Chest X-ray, AP view. Patient: 62 years old, sex M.
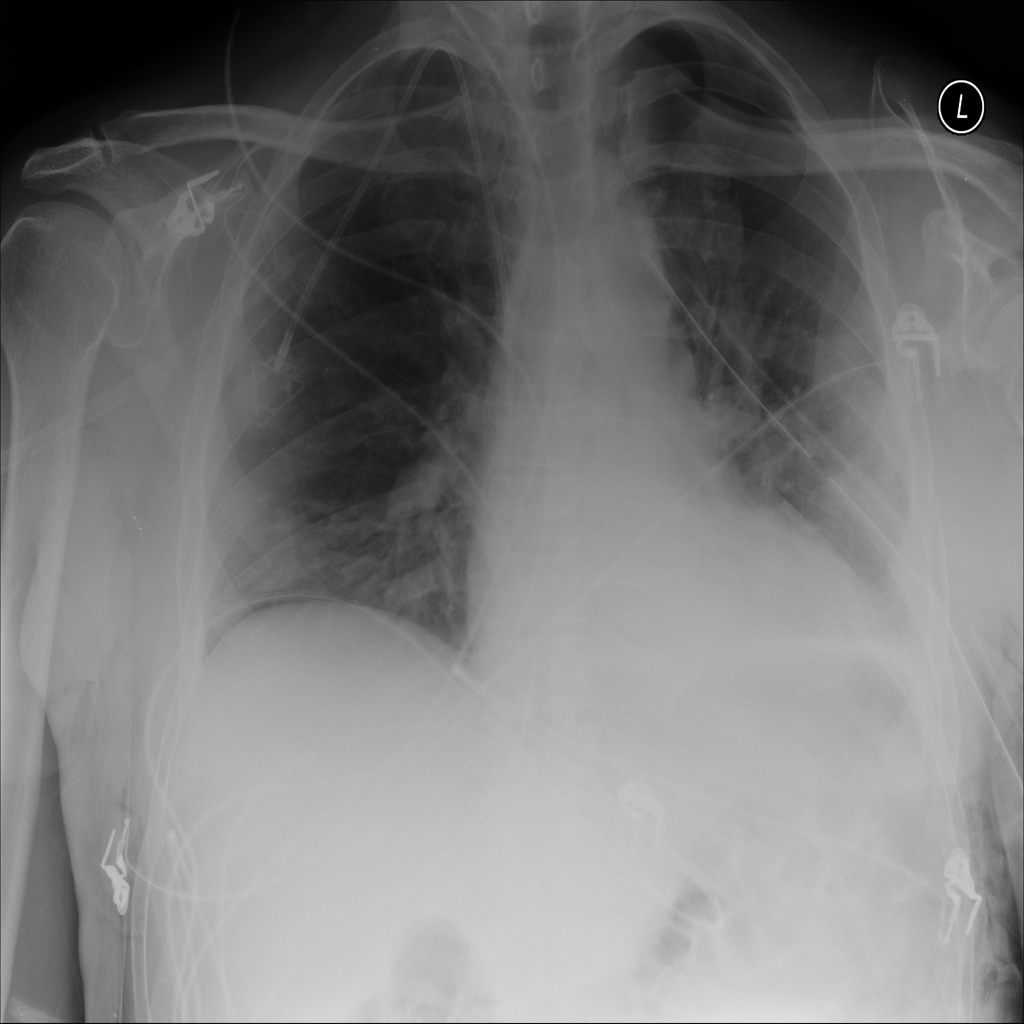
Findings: Atelectasis